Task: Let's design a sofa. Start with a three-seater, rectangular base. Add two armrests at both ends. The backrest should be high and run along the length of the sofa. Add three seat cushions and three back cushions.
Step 83:
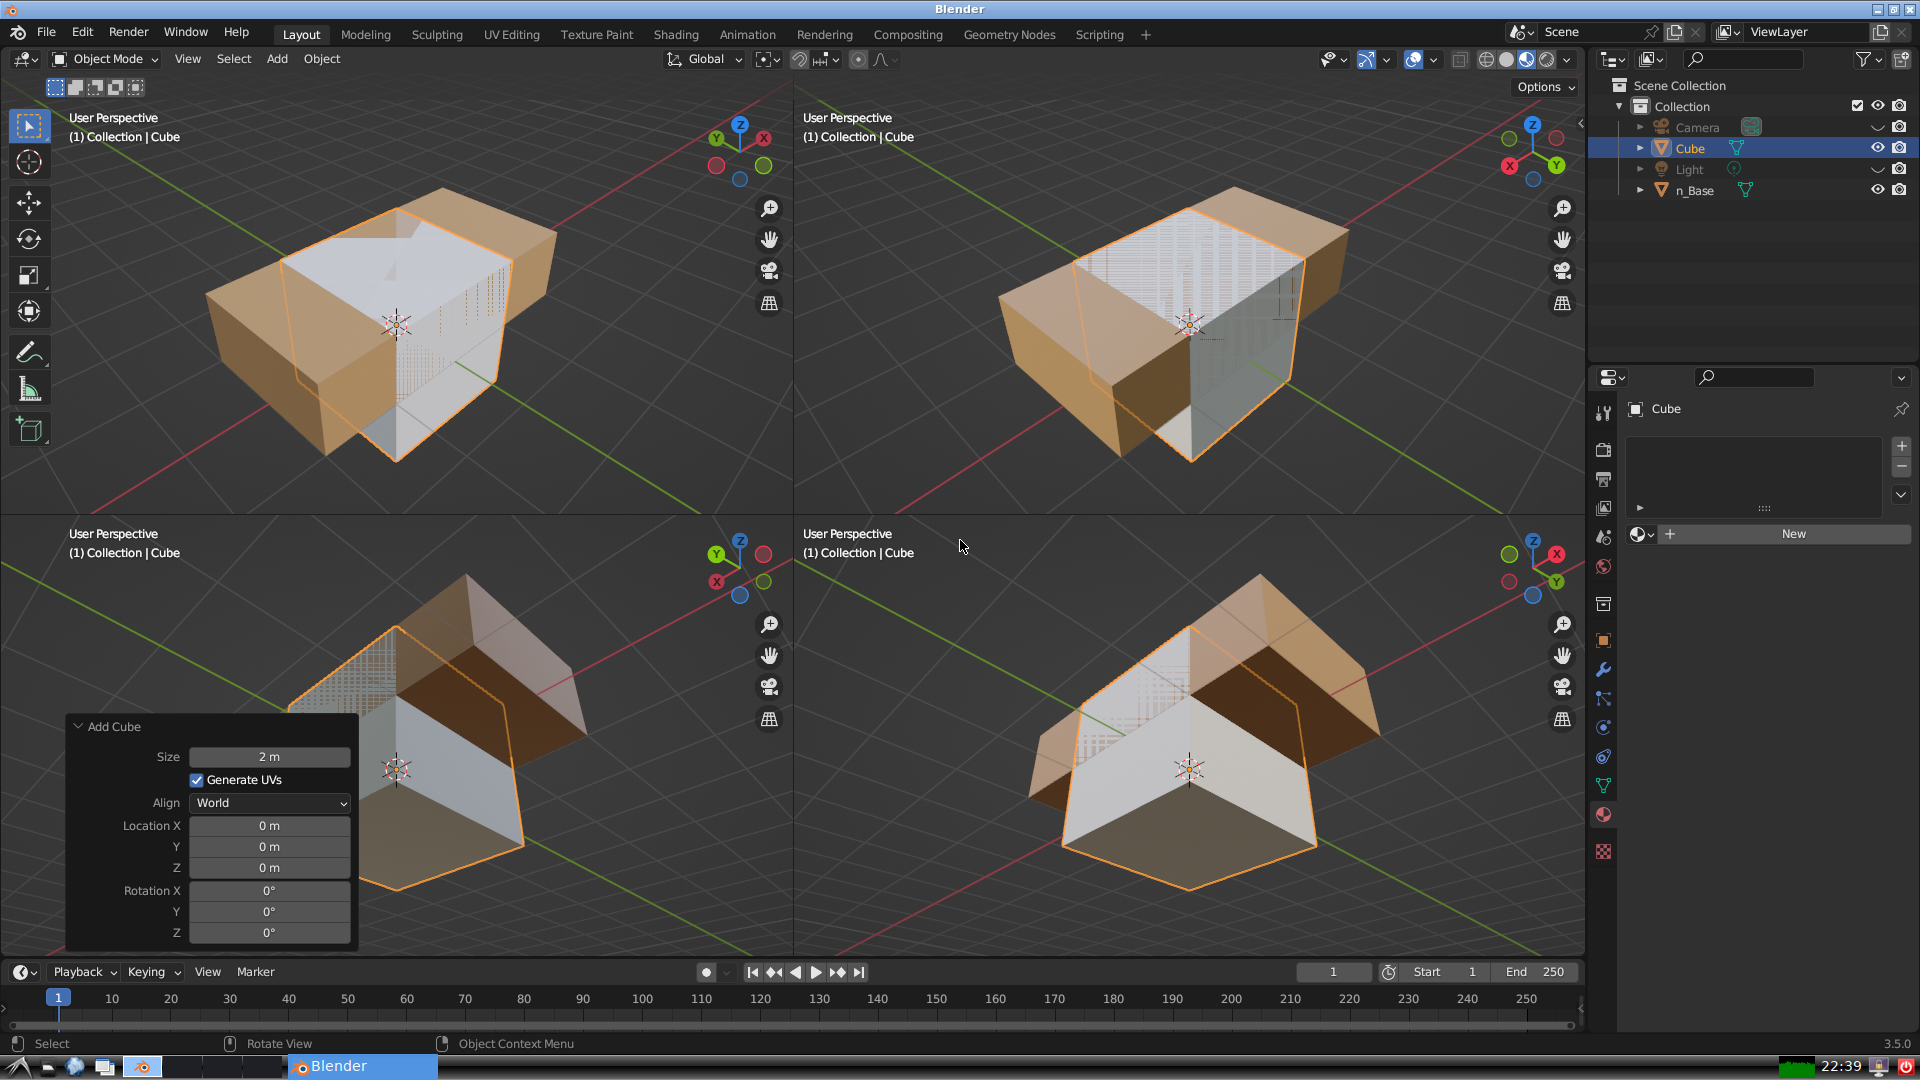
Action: {"key_press": ['Ctrl, Home']}